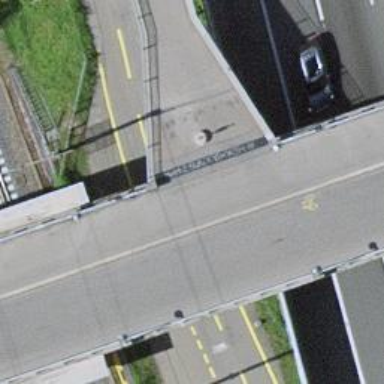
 there is sidewalk that shares lane with cyclists."